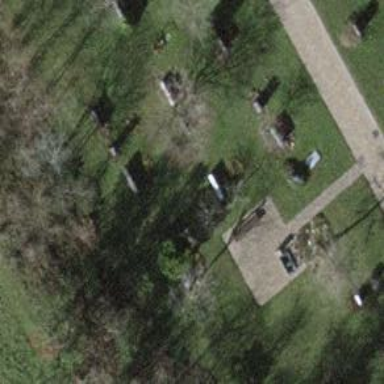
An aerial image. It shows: Bench for seating.